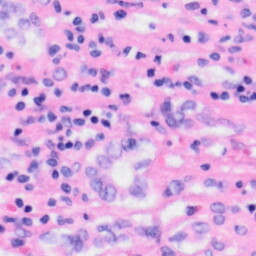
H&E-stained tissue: Liver